Interaction volume radius: 10 \u00c5
Interaction volume height: 30 \u00c5
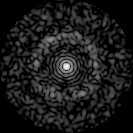
Disorder parameter: 0.8352